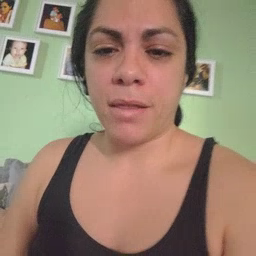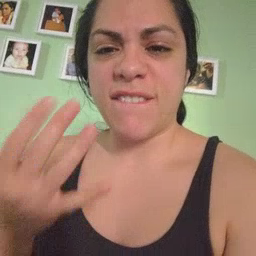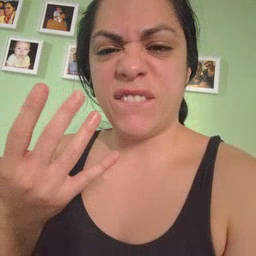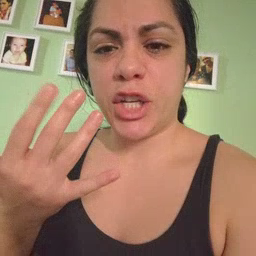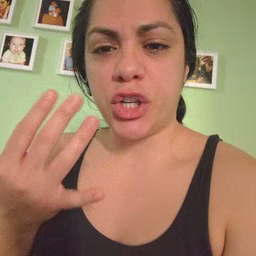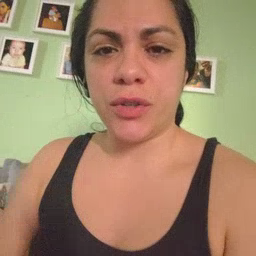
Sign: finger